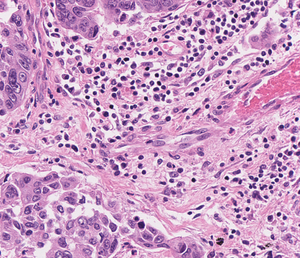
Tumor epithelial tissue: yes
Tumor-associated stroma tissue: yes
Normal tissue: no